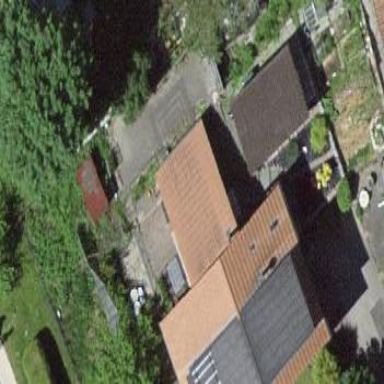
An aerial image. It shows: Residential building.